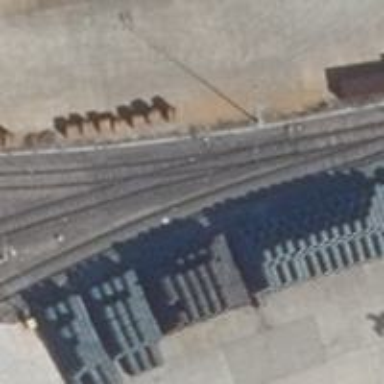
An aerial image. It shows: Railway switch.